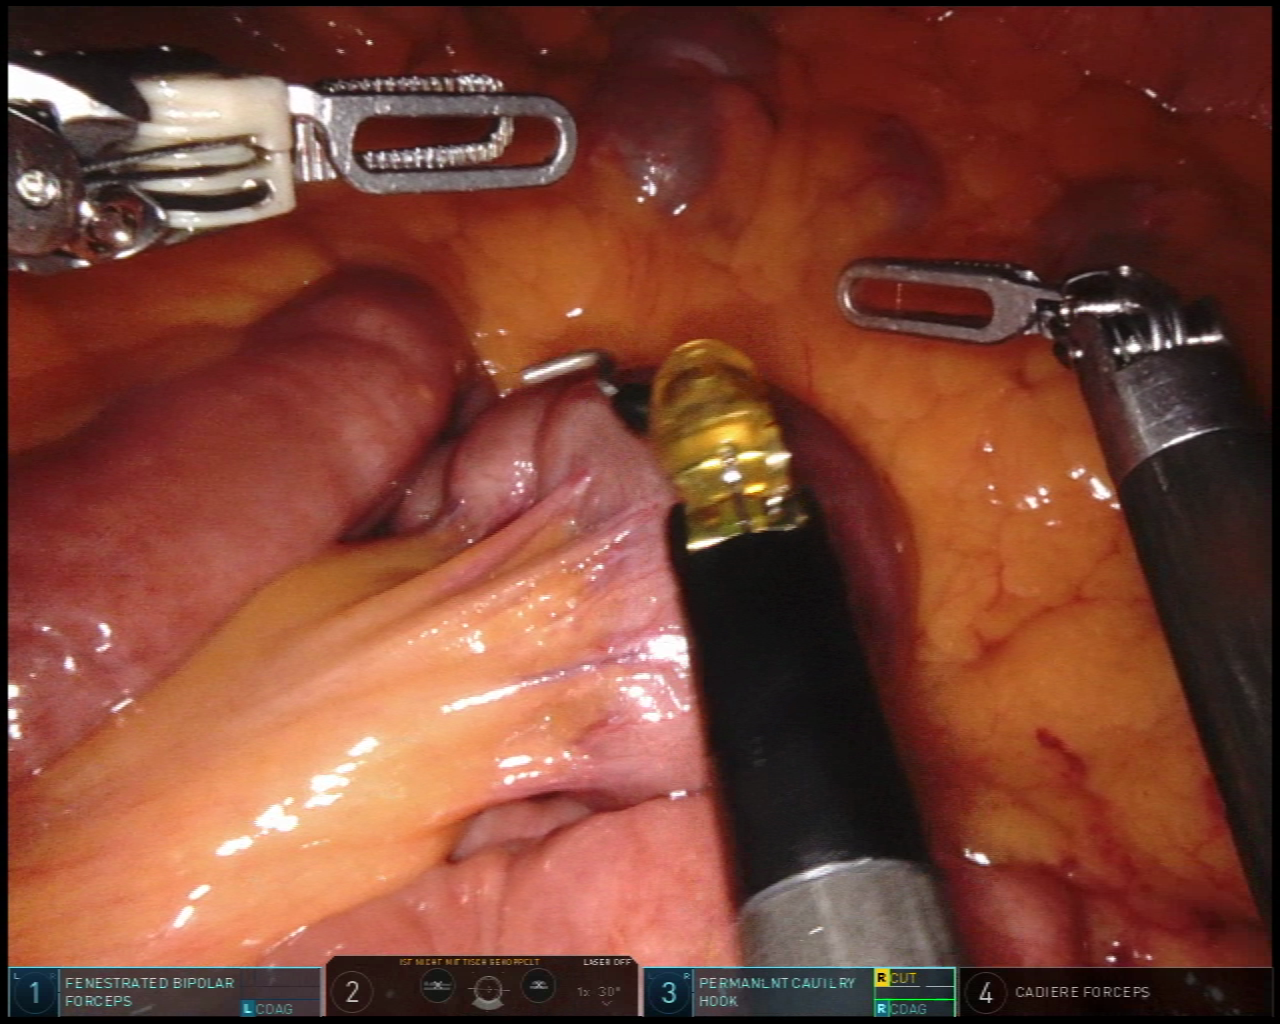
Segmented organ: small_intestine
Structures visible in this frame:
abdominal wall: no
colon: yes
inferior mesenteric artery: no
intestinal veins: no
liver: no
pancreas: no
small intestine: yes
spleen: no
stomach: no
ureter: no
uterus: no
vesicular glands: no